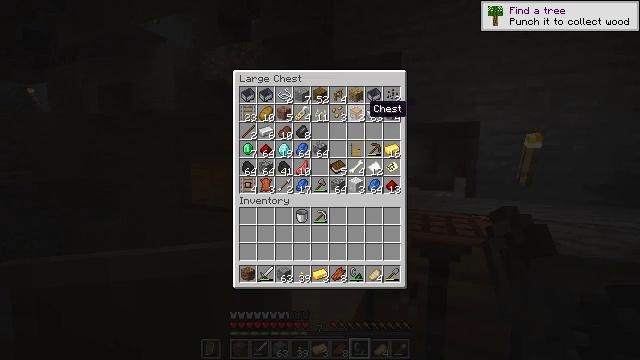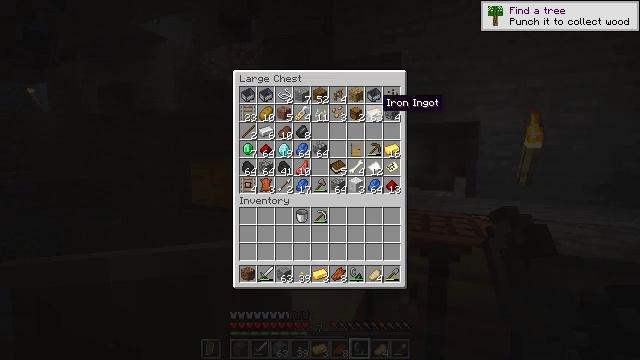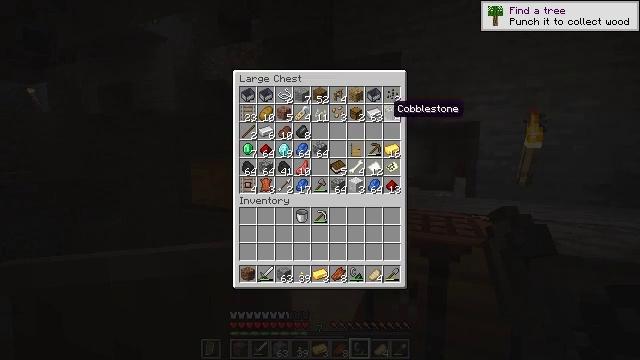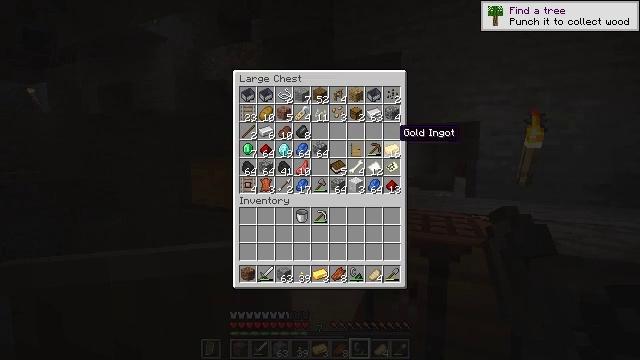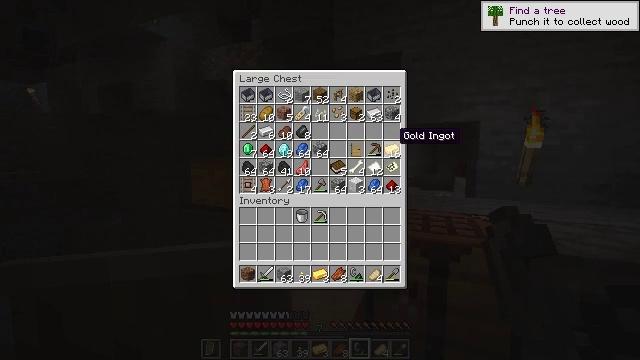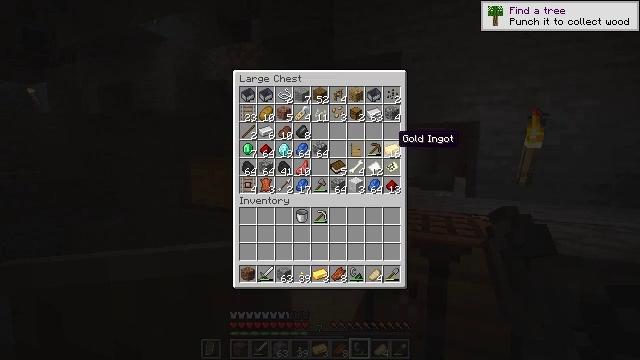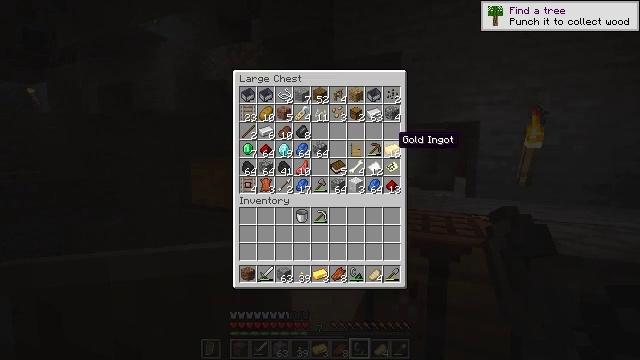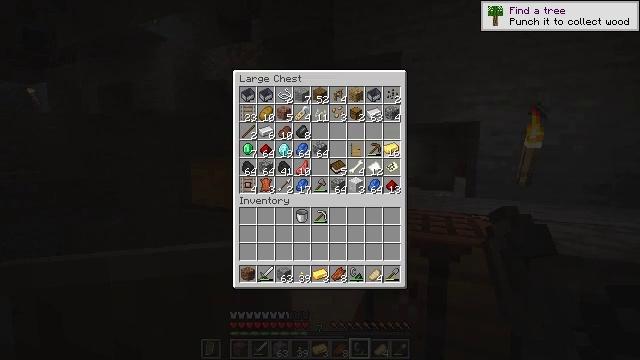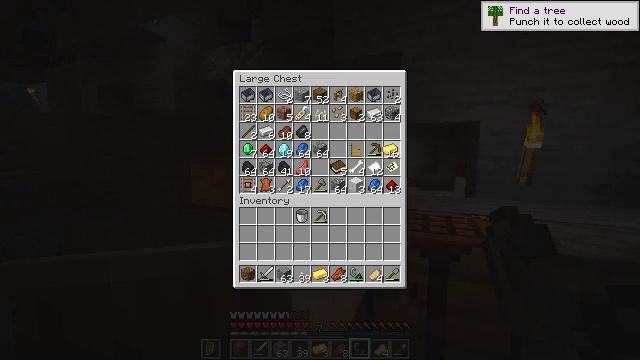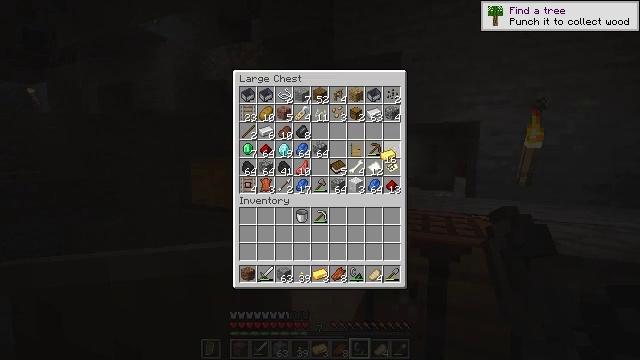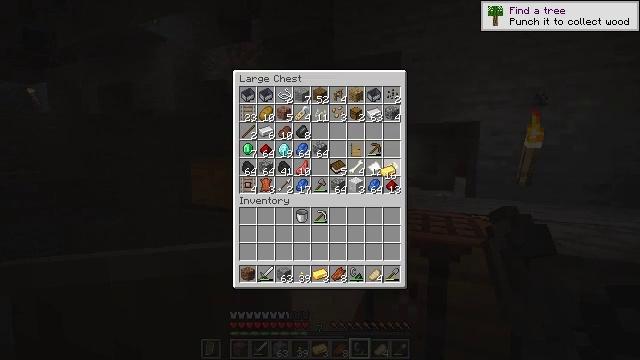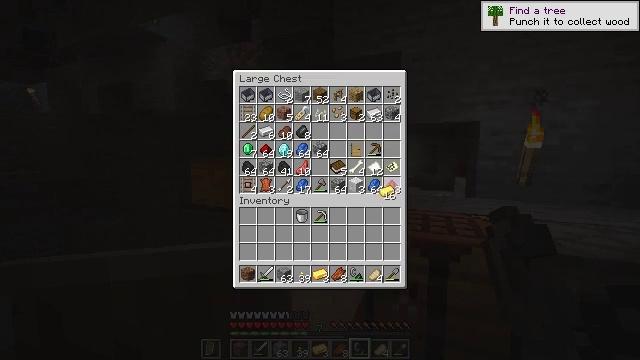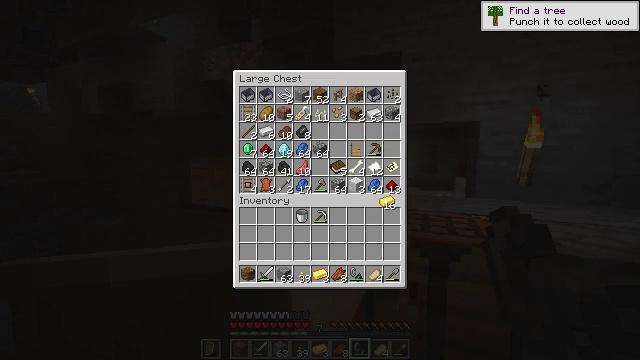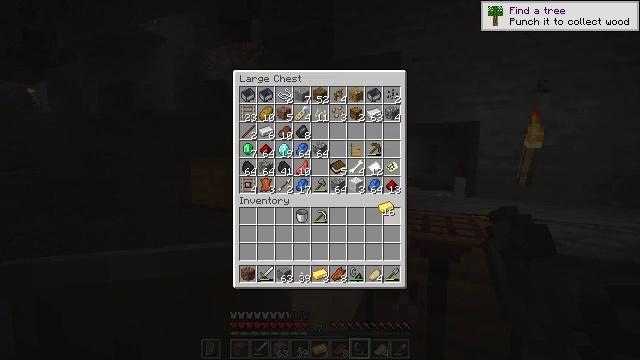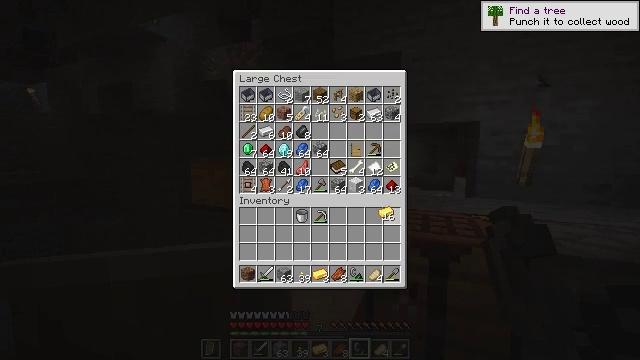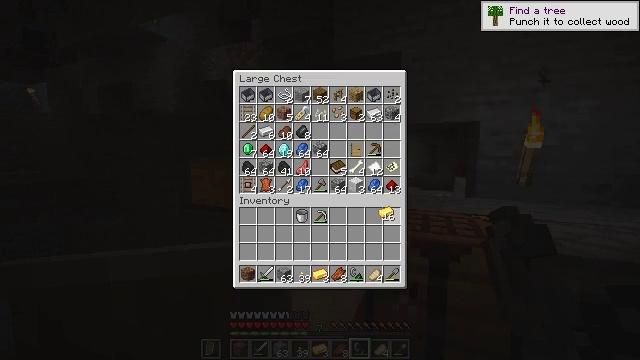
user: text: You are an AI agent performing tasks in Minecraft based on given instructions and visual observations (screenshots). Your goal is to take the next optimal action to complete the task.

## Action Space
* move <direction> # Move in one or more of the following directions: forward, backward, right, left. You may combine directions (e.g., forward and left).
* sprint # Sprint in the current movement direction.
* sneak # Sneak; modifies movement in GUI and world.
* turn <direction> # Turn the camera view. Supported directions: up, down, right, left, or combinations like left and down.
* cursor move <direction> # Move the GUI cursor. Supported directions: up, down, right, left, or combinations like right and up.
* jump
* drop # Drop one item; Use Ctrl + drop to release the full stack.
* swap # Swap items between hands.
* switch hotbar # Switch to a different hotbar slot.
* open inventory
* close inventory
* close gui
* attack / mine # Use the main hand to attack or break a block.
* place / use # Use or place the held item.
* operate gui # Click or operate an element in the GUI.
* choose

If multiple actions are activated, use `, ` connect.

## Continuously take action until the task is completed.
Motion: motion action
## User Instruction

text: Make a golden helmet with gold ingots.
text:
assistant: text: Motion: turn right
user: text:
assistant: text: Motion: turn right
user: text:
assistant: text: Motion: turn down
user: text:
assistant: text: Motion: no_op
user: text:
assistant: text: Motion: no_op
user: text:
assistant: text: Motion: no_op
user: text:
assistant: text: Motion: attack / mine
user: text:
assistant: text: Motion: attack / mine
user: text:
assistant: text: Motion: no_op
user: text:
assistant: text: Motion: turn down
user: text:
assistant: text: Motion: turn down
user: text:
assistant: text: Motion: turn down
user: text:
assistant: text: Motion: no_op
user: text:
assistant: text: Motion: no_op
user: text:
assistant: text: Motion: no_op
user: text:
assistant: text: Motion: no_op
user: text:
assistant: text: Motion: use / place
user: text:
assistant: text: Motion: use / place
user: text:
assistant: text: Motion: no_op
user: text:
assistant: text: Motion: use / place
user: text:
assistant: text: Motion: use / place
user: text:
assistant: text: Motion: turn left and up
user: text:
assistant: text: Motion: turn up
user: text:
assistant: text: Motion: turn up
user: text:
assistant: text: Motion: turn up
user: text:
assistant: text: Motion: no_op
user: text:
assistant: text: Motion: no_op
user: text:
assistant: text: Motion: no_op
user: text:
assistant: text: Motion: attack / mine
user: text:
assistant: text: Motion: attack / mine